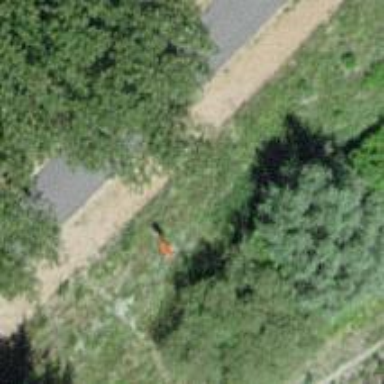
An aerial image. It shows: Pole supporting pipeline marker with roof cover.